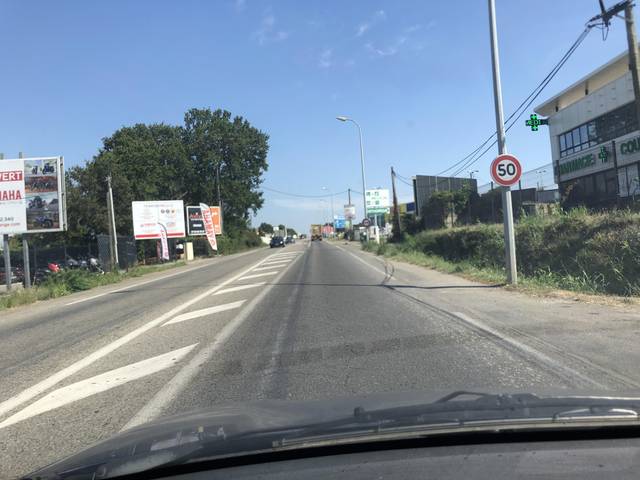
Region: France
Coordinates: 44.123, 4.829